RGB frame:
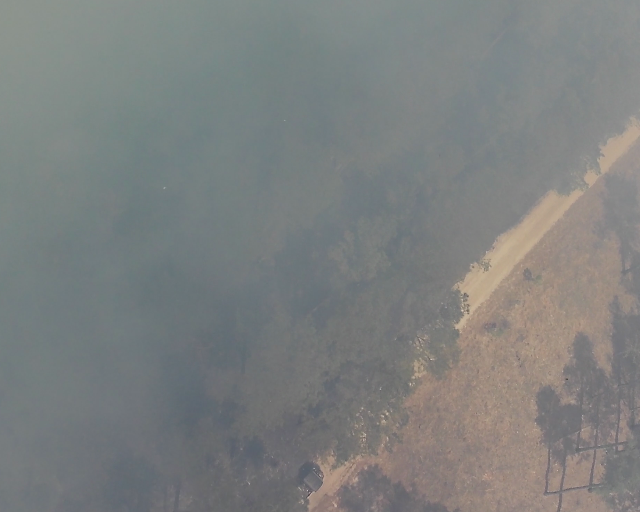
Thermal frame:
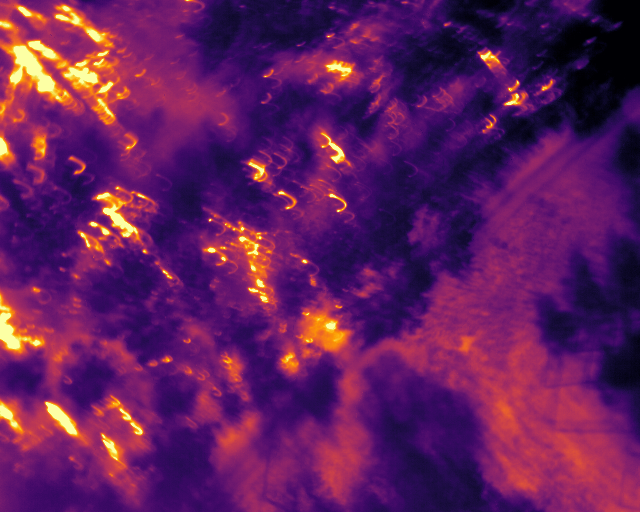
Captured: 2026-02-27 02:41:49
Pixels at or above 80 °C: 905 (fraction of frame: 0.002762)